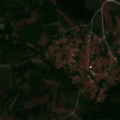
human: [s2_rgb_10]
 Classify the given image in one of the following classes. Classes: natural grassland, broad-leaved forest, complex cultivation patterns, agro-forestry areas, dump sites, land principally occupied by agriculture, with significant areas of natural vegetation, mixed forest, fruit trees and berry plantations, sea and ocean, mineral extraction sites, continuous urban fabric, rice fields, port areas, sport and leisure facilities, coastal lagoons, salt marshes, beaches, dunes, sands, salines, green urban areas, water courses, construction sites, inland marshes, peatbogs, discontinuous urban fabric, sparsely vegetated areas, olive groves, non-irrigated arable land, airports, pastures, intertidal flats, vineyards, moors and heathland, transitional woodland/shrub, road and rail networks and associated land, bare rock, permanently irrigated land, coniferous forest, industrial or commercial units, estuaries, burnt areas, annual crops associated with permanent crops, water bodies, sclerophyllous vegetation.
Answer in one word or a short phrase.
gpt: discontinuous urban fabric, non-irrigated arable land, complex cultivation patterns, land principally occupied by agriculture, with significant areas of natural vegetation, broad-leaved forest, transitional woodland/shrub